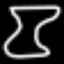
Label: hourglass